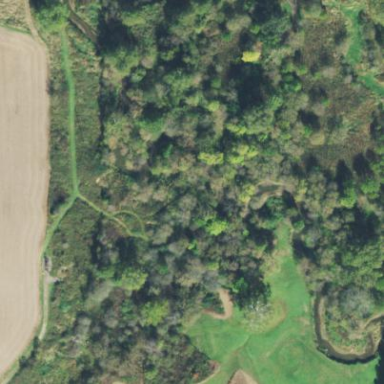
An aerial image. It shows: Serene woodland landscape.